Question: I'm using white text on a coloured background, and the background is set using a variable.

When using a variable (or any expression) for BackgroundColor the background (while developing) is white, which means white text cant be seen.
How can I see the text while developing reports?
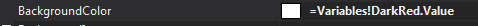
Answer: If you've set the background color using an expression, and want the text to be white, but need to be able to see the text while developing your report...
simply set the font using an expression also. in the case above
'''
="White"
'''
That will allow you to see text entered (which just turns the text back to black in dev mode)